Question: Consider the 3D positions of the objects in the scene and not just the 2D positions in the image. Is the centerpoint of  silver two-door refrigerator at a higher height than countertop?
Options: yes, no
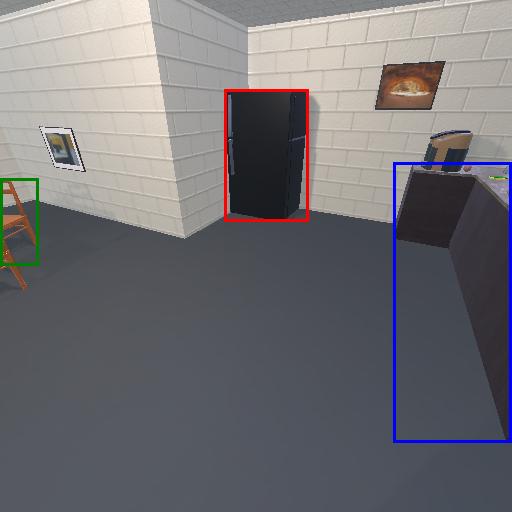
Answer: yes